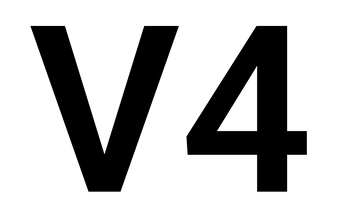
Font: Roboto_SemiBold